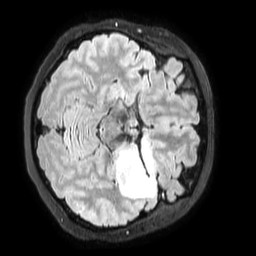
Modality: FLAIR
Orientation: axial
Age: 38
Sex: female
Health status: ill
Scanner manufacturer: philips
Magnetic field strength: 3 T
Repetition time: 4.8 s
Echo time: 0.34 s